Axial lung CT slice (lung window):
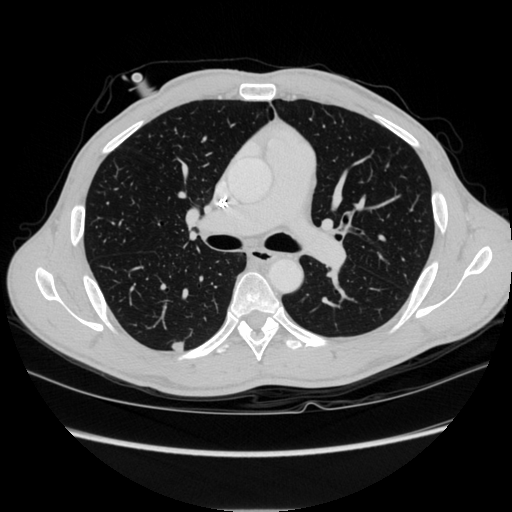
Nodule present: yes
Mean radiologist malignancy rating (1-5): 3.5